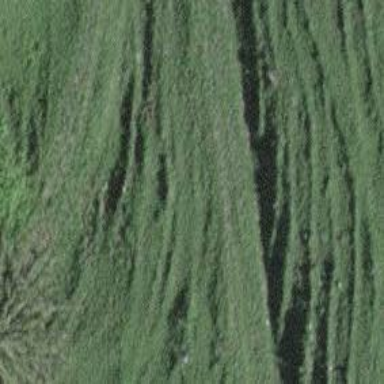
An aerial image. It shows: Grassy track with grade5 tracktype.